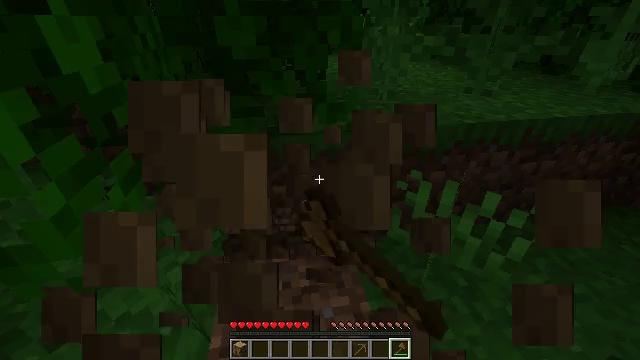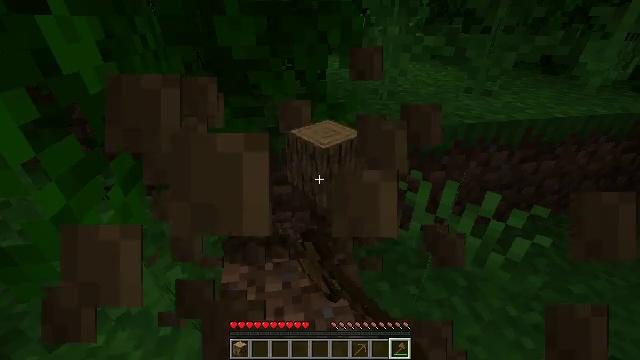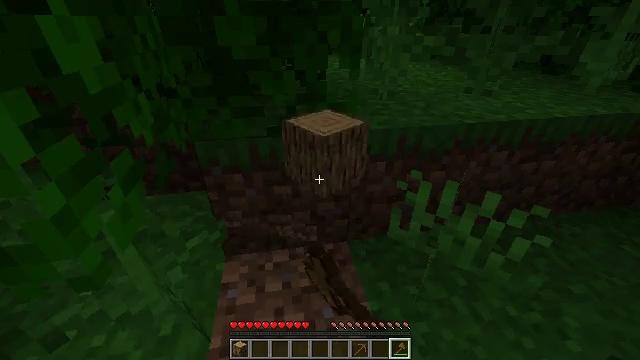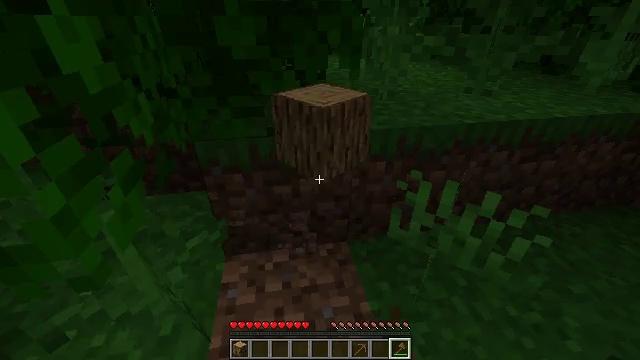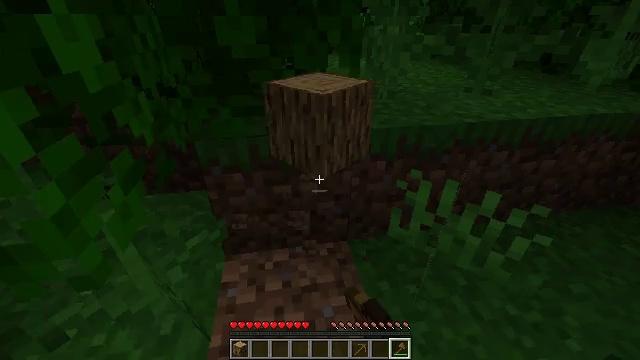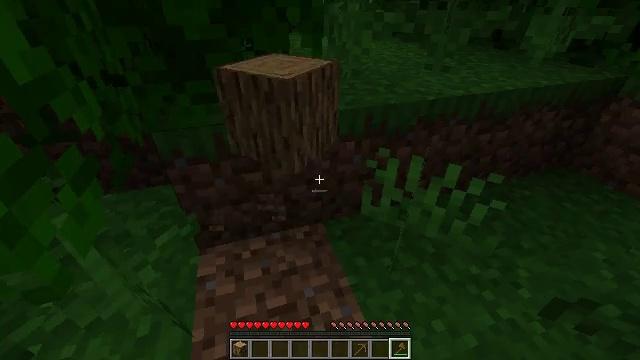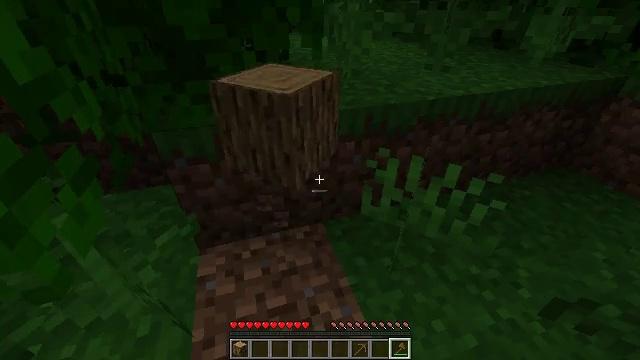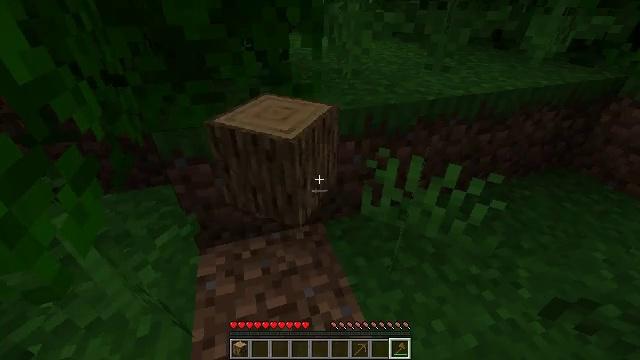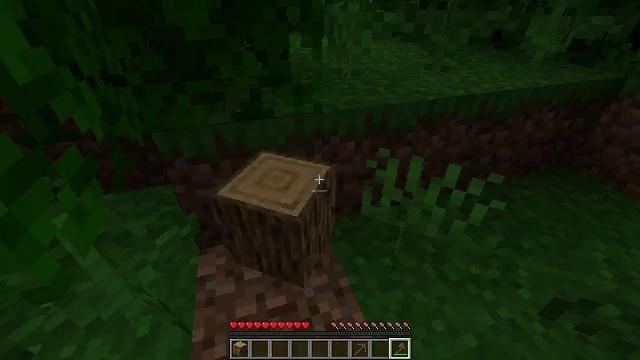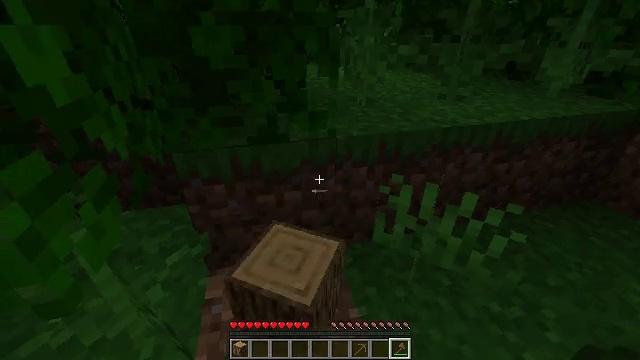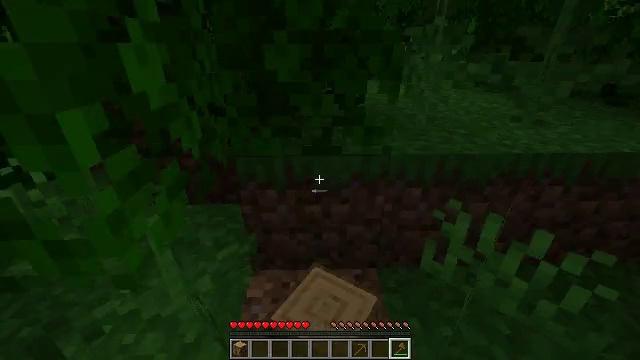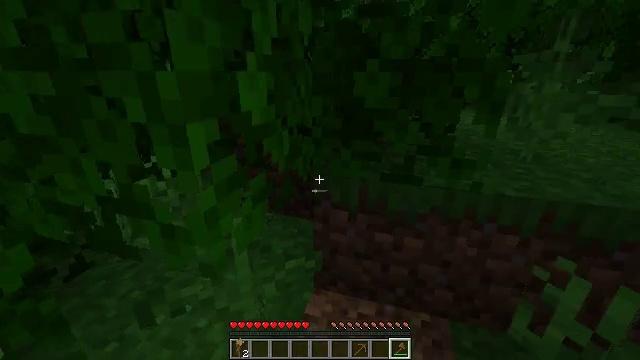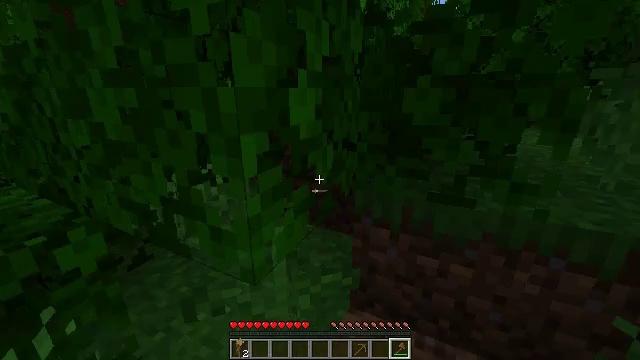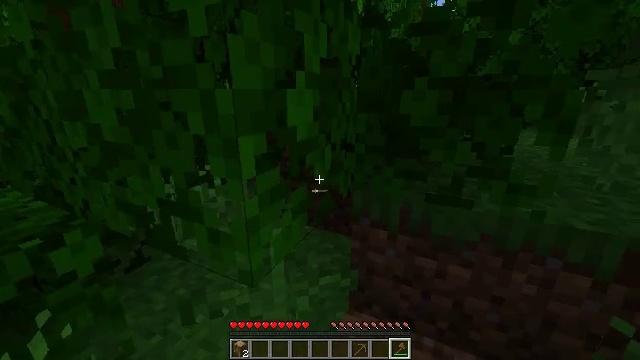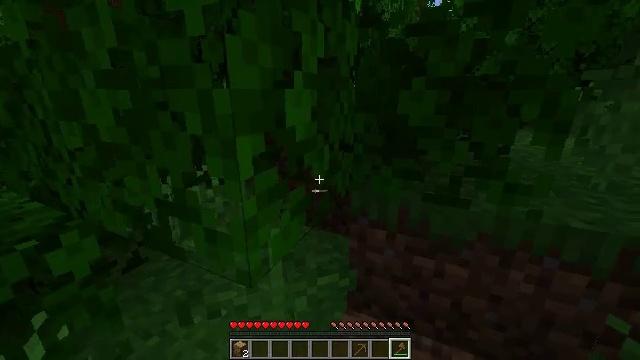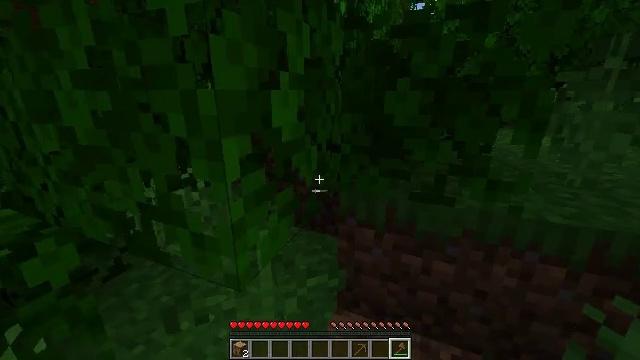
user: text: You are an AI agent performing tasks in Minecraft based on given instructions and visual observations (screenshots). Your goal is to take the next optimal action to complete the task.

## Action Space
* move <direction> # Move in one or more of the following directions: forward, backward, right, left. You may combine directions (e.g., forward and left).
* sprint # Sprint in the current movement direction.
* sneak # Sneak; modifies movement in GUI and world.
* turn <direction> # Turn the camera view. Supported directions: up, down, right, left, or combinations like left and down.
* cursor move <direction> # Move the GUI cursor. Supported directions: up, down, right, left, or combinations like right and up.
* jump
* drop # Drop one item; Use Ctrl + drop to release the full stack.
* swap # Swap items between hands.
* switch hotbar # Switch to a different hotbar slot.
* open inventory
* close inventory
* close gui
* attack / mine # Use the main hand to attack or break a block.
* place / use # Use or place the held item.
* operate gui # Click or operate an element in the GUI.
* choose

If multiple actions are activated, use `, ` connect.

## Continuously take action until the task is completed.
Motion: motion action
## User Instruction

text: Gather vines from trees or structures.
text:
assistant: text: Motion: attack / mine
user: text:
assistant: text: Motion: attack / mine
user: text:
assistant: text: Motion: attack / mine
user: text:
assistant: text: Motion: no_op
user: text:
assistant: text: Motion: turn right and down
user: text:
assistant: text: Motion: no_op
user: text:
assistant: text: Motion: no_op
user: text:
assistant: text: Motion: no_op
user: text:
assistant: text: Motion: turn left and up
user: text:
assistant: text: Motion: turn left and up
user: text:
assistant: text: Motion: turn left and up
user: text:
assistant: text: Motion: turn left and up
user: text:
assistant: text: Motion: no_op
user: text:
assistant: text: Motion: no_op
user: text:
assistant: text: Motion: turn right
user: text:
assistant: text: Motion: turn right
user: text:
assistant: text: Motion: no_op
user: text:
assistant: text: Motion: turn left and down
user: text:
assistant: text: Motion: turn left and down
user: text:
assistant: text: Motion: turn left and down
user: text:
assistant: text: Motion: no_op
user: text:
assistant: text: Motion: no_op
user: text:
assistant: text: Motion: no_op
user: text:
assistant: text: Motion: no_op
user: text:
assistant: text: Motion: turn left and up
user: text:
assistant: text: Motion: turn left and up
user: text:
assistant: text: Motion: turn left and down
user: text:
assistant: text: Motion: turn down
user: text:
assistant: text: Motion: no_op
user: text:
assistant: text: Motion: no_op